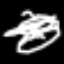
Label: squiggle